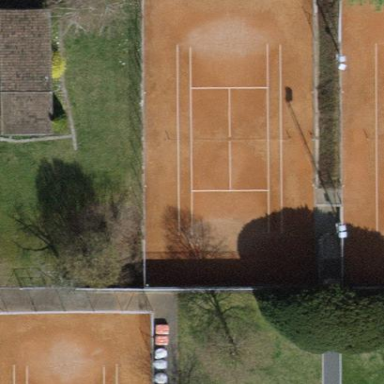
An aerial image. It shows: Tennis court on pitch.